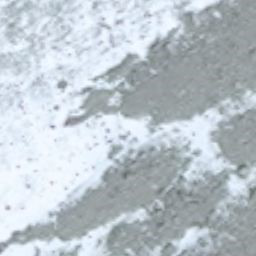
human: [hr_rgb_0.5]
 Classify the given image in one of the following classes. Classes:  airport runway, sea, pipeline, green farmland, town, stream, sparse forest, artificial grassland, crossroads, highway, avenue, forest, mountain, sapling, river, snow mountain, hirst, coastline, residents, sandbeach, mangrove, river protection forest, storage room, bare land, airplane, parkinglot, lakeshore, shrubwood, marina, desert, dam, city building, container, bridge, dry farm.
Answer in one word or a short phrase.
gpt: snow mountain